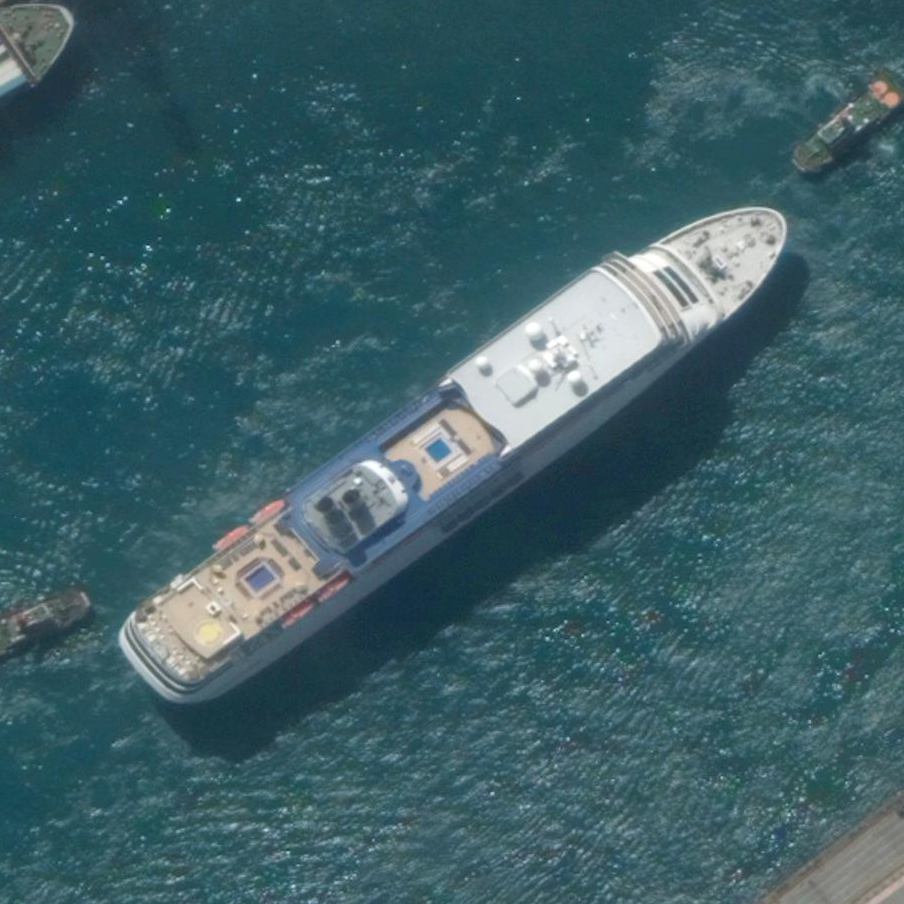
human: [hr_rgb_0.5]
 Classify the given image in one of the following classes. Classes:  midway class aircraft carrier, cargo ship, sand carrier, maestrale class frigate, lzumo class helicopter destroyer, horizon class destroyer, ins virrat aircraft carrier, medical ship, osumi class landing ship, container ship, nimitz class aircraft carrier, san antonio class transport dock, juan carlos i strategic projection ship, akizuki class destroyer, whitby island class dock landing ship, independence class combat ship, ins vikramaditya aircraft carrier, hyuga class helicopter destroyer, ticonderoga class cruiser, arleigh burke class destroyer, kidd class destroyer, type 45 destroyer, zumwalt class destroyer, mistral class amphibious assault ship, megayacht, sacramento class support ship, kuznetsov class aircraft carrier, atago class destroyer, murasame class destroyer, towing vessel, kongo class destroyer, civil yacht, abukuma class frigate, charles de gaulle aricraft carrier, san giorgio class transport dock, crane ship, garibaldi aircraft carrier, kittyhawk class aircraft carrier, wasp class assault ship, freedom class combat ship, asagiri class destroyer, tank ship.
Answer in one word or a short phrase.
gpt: Megayacht